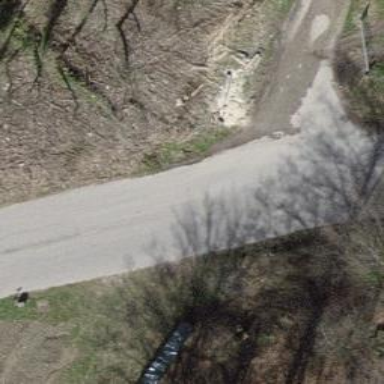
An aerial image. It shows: Unclassified road with paved surface.